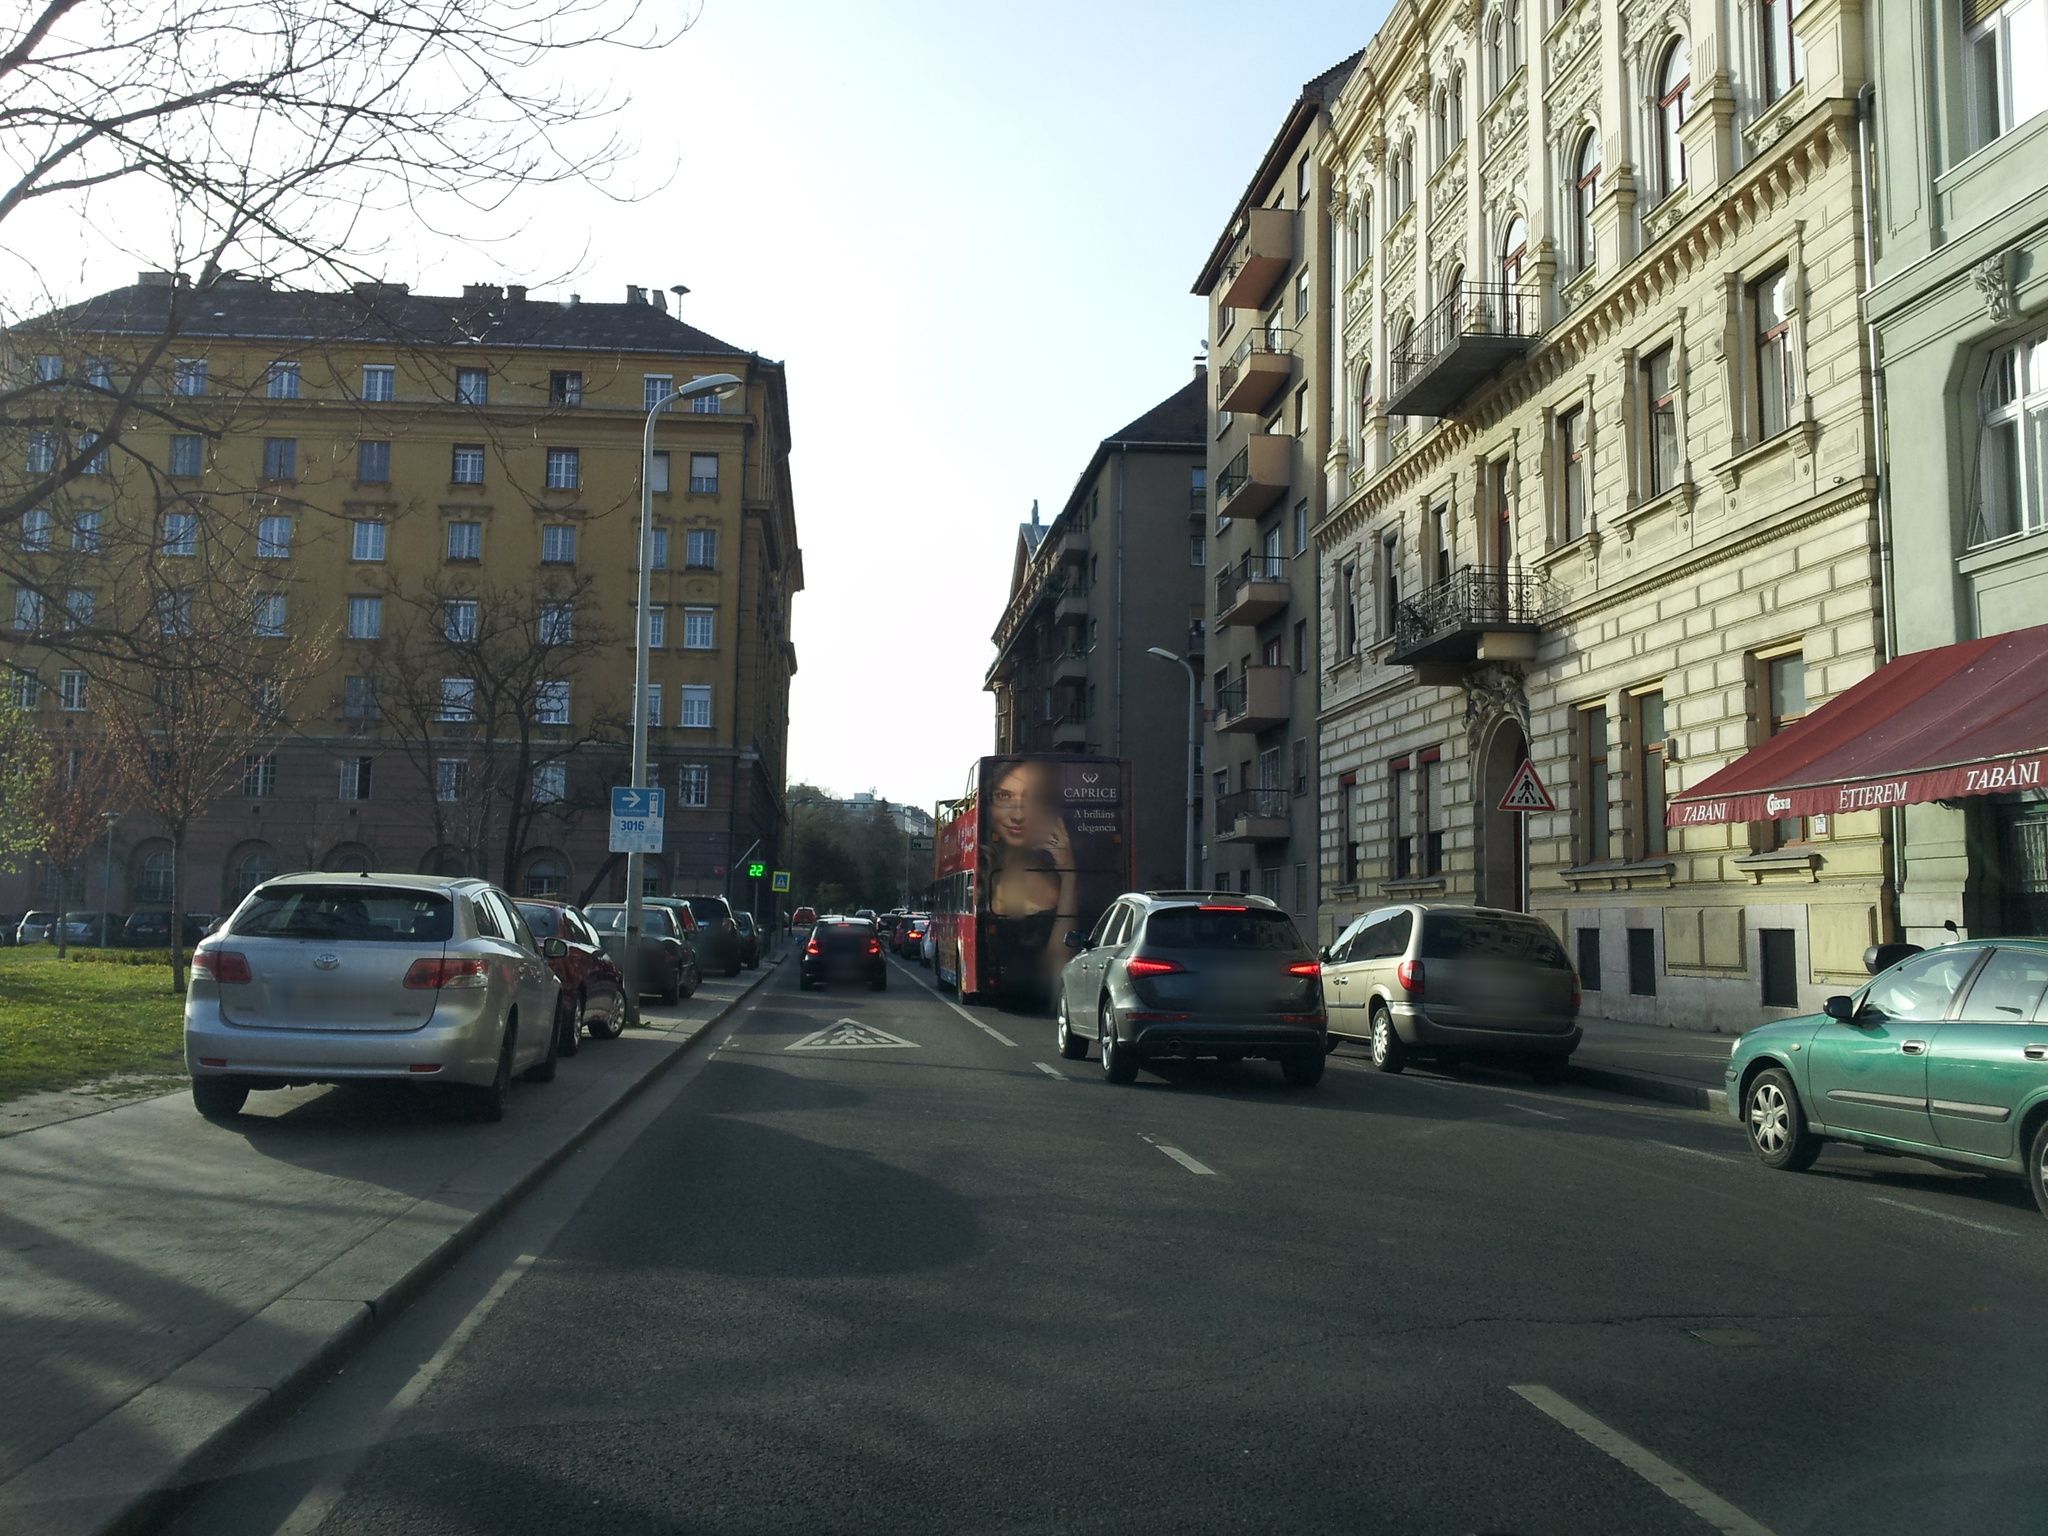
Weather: clear
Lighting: day
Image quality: good
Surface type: driving surface
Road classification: secondary
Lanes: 2
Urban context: urban centre
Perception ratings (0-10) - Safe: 7.69, Lively: 7.51, Beautiful: 7.13, Boring: 2.3, Depressing: 2.47, Wealthy: 8.93